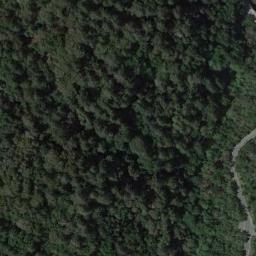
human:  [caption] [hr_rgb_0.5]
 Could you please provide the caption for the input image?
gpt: Many dark green trees are in a forest beside a curved  road .

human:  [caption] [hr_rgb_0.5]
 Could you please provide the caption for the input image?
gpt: There is a road goes through the forest .

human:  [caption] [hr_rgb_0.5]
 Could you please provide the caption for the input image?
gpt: There is a winding path in this forest .

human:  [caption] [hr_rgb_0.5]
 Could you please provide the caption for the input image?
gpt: The forest has a lot of dense green trees and a road goes through the forest .

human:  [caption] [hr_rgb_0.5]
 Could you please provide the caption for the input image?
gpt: A dense forest with many green trees and a winding path .